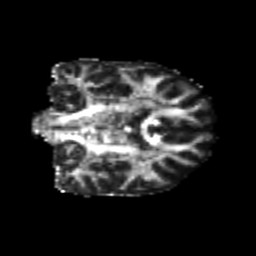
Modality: FA
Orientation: coronal
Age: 25
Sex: male
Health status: healthy
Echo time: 0.074 s